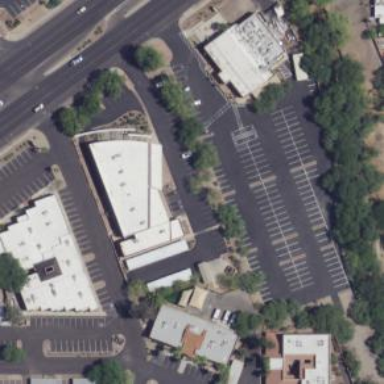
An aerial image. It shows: Parking area.